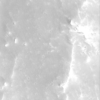
Label: not_dusty